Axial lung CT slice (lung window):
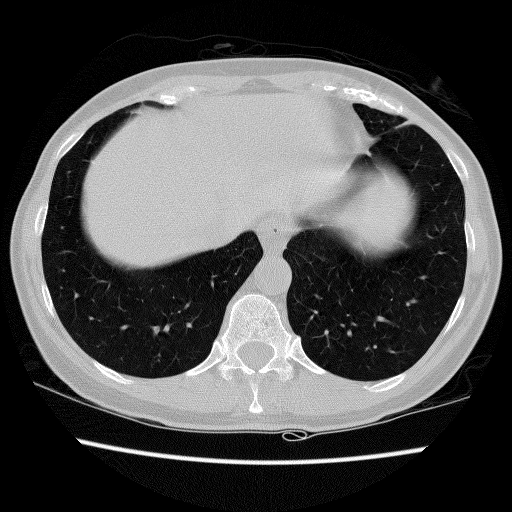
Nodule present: no